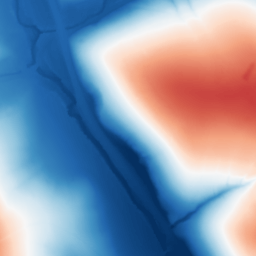
Category: trend_removal
Decomposition family: polynomial
Decomposition parameters: degree: 1
Upsampling method: linear_exact
Upsampling parameters: scale: 4
Upsampling scale: 4